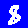
Digit: 8